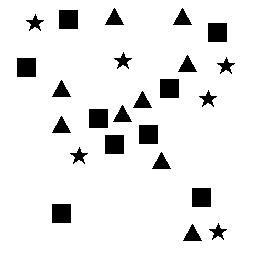
Squares: 9
Triangles: 9
Stars: 6
Total shapes: 24